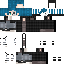
A male human skin with medium skin, wearing brown long hair dressed in a blue hoodie and black pants, featuring a closed mouth.